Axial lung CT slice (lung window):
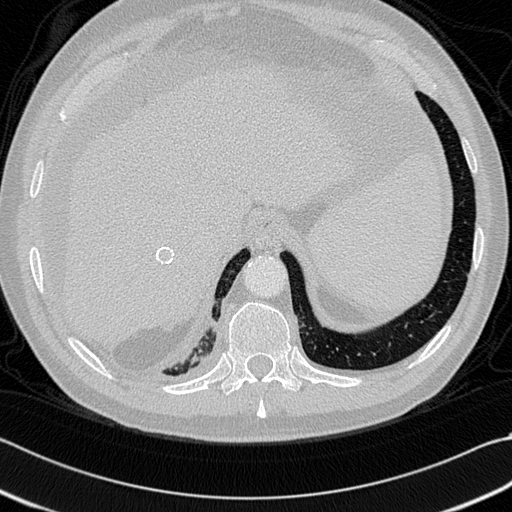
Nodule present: no